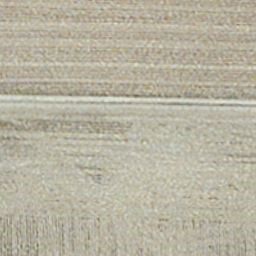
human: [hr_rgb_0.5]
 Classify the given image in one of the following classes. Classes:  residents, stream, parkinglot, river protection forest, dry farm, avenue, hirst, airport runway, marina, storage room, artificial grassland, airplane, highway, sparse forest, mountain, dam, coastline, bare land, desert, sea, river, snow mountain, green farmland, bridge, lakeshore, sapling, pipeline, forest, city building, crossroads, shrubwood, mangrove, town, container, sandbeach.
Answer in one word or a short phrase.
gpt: dry farm